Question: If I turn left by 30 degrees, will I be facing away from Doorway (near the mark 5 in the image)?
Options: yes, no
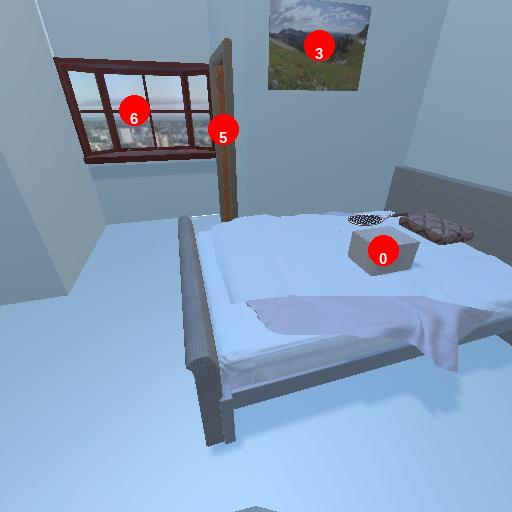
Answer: yes